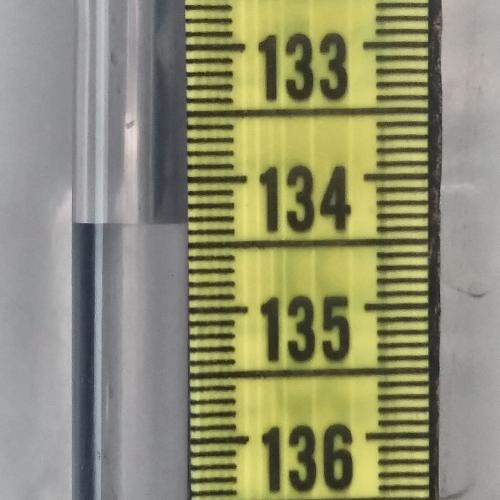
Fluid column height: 134.3 cm